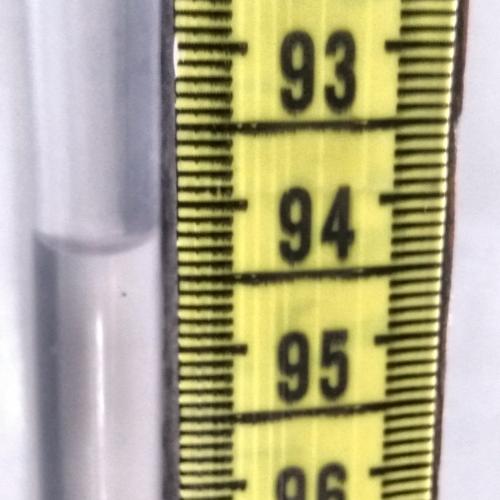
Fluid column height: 94.3 cm